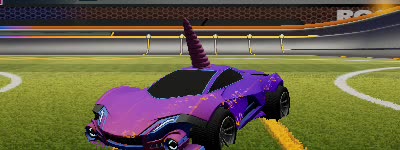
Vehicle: werewolf